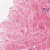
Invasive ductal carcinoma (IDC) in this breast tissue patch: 0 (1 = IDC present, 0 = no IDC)